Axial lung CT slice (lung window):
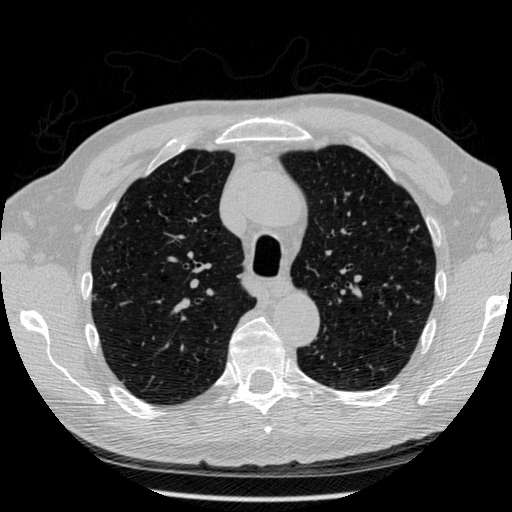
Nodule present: no